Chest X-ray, AP view. Patient: 41 years old, sex M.
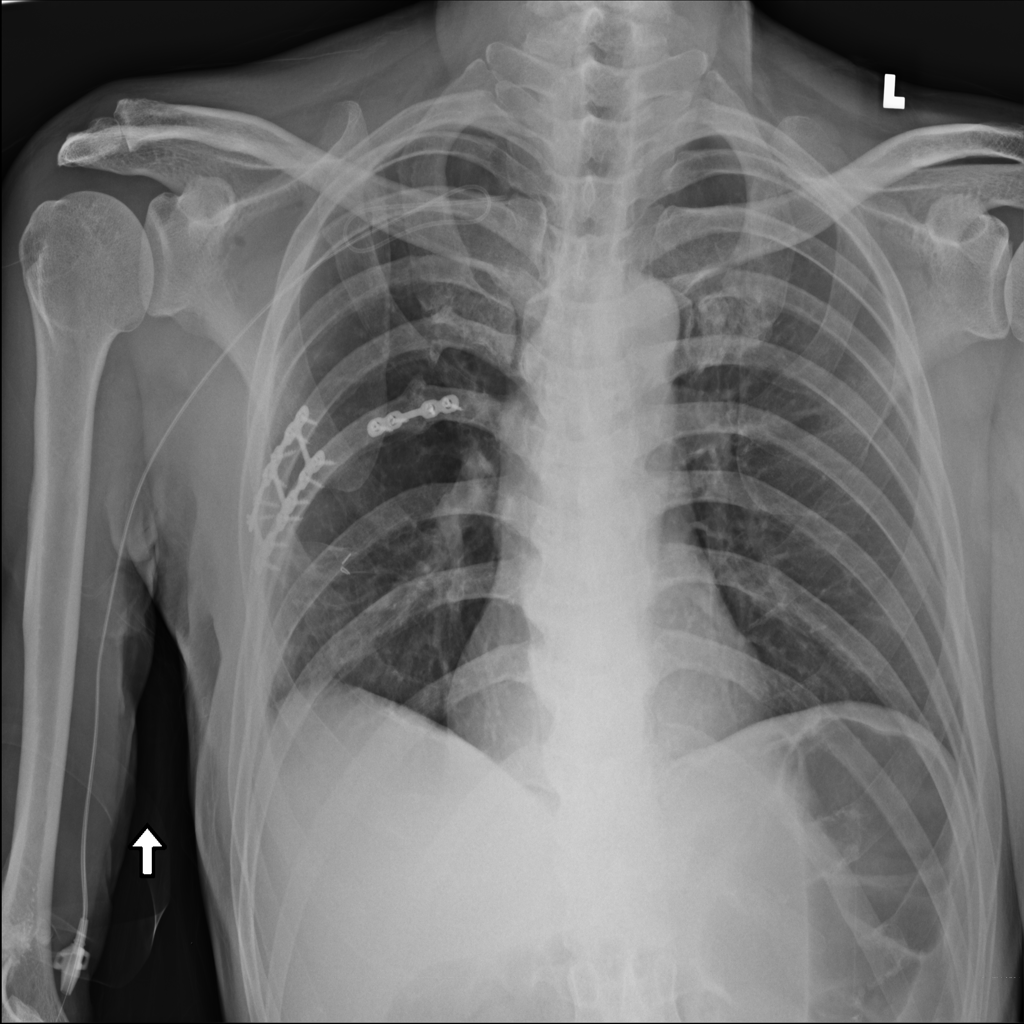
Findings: Infiltration